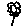
Label: flower